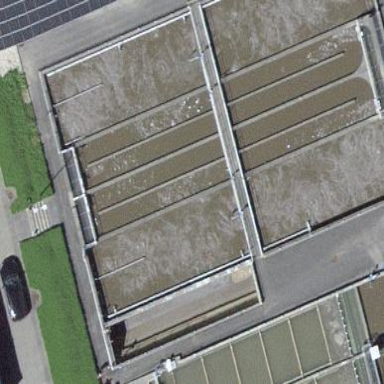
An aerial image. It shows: Sewage reservoir.